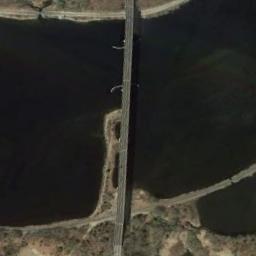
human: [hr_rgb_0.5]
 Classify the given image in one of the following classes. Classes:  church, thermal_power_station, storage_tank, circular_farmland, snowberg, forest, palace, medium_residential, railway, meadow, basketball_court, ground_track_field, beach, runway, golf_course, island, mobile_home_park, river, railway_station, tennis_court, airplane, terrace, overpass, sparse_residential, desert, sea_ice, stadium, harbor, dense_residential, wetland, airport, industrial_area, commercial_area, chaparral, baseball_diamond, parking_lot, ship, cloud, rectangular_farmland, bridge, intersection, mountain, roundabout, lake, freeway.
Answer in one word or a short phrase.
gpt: bridge